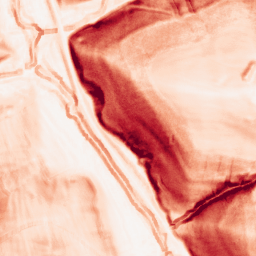
Category: morphological
Decomposition family: morphological_square
Decomposition parameters: operation: gradient
size: 5
Upsampling method: bspline
Upsampling parameters: scale: 8
Upsampling scale: 8